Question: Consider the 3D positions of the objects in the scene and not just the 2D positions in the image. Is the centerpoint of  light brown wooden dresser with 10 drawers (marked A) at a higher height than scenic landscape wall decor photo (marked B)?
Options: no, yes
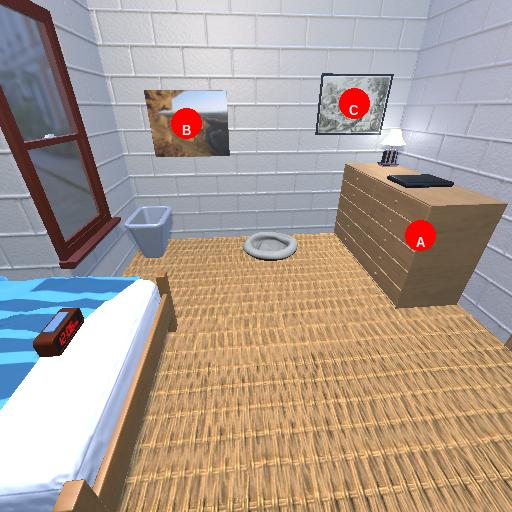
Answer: no